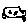
Label: car